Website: home-depot
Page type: payment
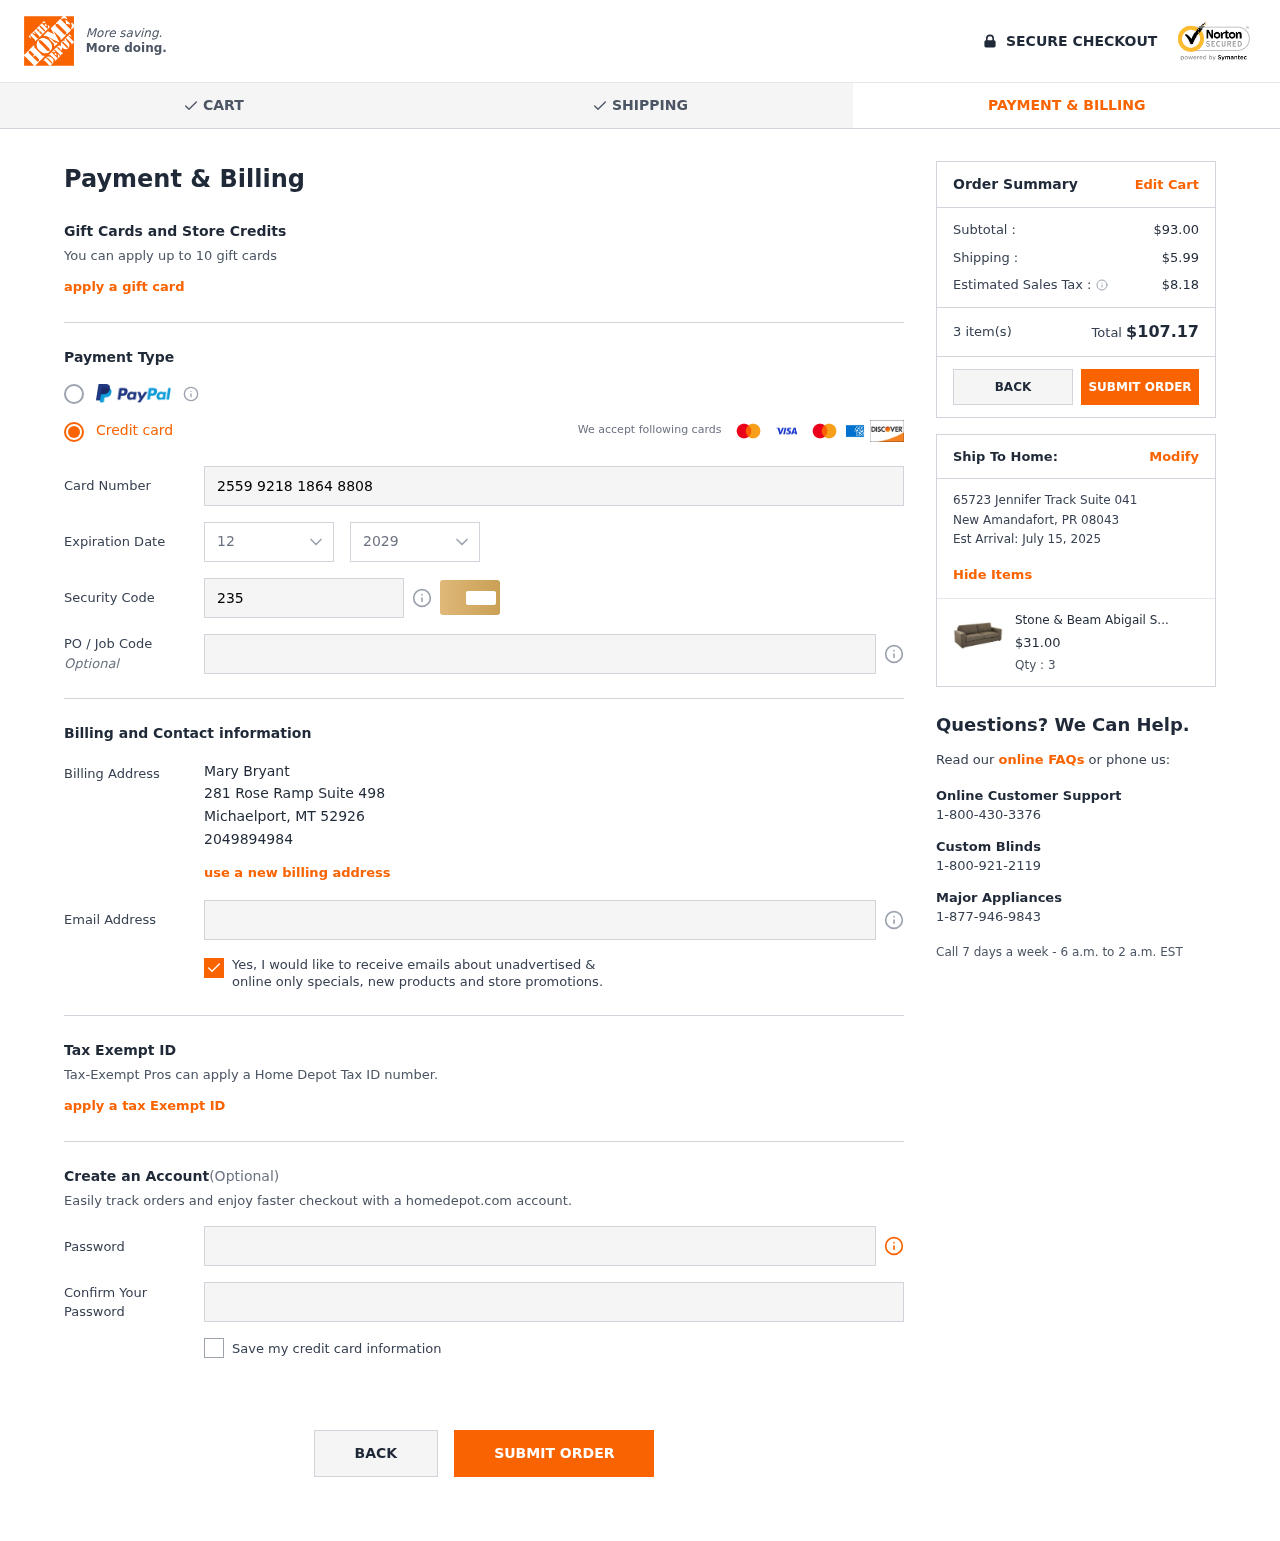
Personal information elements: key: PII_CARD_CVV
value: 235
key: PII_CARD_EXPIRY_MONTH
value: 12
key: PII_CARD_EXPIRY_YEAR
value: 29
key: PII_CARD_NUMBER
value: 2559 9218 1864 8808
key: PII_CITY
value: Michaelport
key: PII_CITY2
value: New Amandafort
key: PII_EMAIL
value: mary.bryant@yahoo.com
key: PII_FULLNAME
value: Mary Bryant
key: PII_PHONE
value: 2049894984
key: PII_POSTCODE
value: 52926
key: PII_POSTCODE2
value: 08043
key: PII_STATE_ABBR
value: MT
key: PII_STATE_ABBR2
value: PR
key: PII_STREET
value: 281 Rose Ramp Suite 498
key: PII_STREET2
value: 65723 Jennifer Track Suite 041
Product elements: key: PRODUCT1_NAME
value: Stone & Beam Abigail Sofa Couch, 86"W, Golden Brown
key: PRODUCT1_PRICE
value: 31
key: PRODUCT1_QUANTITY
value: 3
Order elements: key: ORDER_SUBTOTAL
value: $93.00
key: ORDER_SHIPPING_COST
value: $5.99
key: ORDER_TAX
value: $8.18
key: ORDER_NUM_ITEMS
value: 3 item(s)
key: ORDER_TOTAL
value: $107.17
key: ORDER_DELIVERY_DATE
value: July 15, 2025